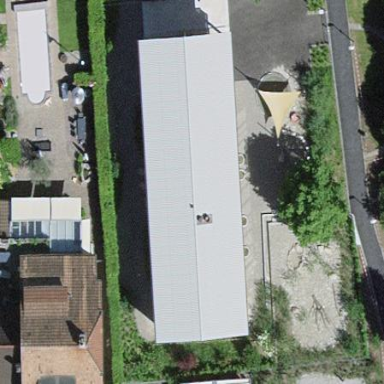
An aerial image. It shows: Kindergarten building.